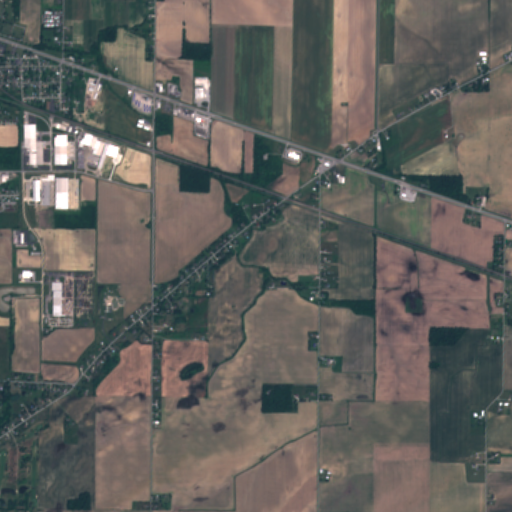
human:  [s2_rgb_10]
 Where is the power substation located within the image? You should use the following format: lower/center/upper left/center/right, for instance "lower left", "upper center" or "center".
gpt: The power substation is located in the upper left of the image.
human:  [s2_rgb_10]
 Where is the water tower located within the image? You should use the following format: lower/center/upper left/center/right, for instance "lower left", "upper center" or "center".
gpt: The water tower is located in the upper left of the image.
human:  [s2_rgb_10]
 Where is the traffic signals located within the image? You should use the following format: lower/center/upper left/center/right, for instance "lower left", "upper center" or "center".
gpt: The traffic signals is located in the upper of the image.
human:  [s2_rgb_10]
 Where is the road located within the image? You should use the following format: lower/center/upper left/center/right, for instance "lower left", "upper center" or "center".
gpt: There is no road in the image.